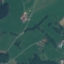
Land use / land cover: Pasture